Brain MRI, t2w sequence, axial 2D slice.
Patient: age 44, sex F, weight 95 kg, height 1.95 m
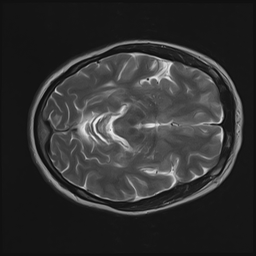